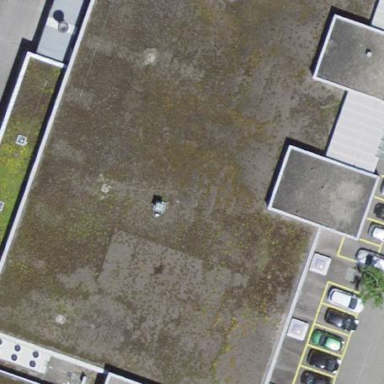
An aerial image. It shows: Commercial building.